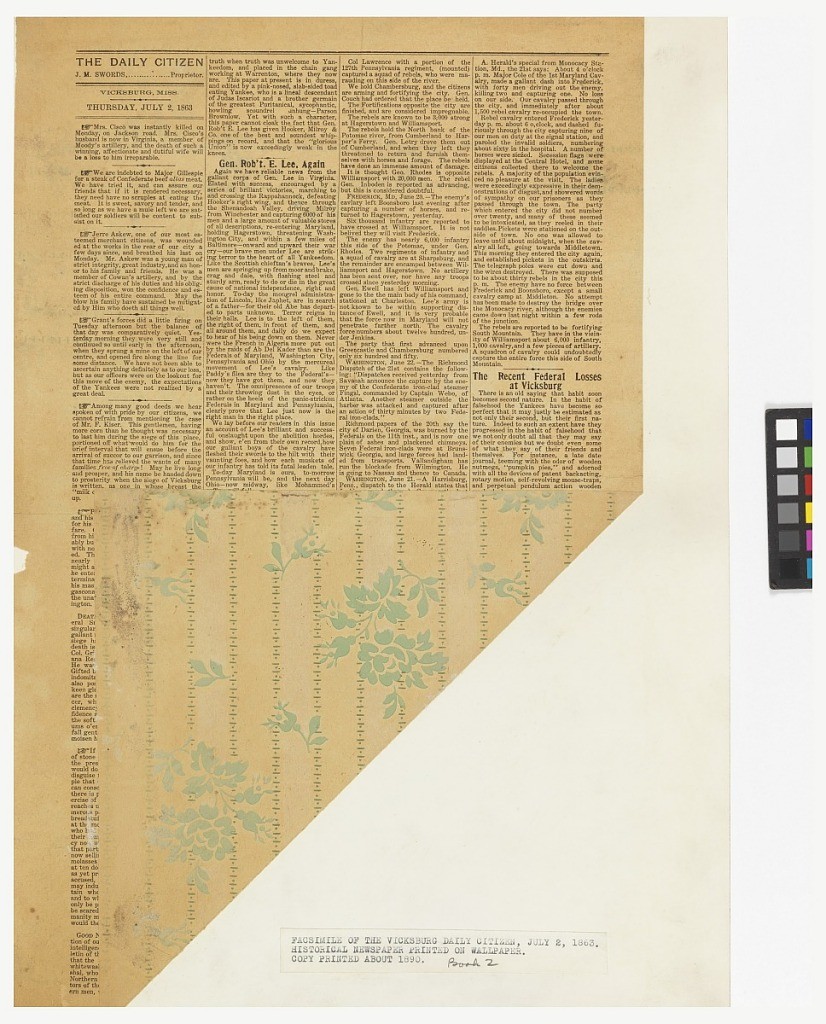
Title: The Daily Citizen
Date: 1890–95
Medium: Machine-printed
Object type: Sidewall
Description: Reprint of "The Daily Citizen", Vicksburg, Mississippi, July 2nd, 1863.